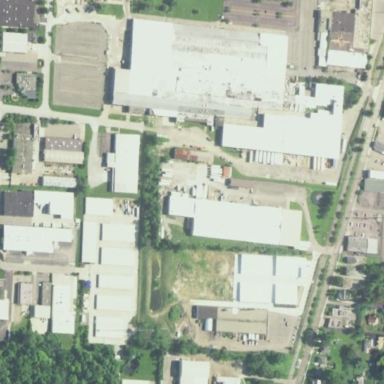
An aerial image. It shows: Industrial area.